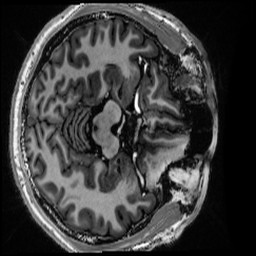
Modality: MP2RAGE
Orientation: axial
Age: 30
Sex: male
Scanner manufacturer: siemens
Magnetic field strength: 6.98 T
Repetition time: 6 s
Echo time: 0.00283 s